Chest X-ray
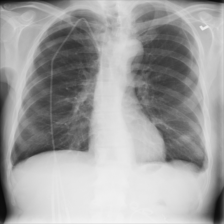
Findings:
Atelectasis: negative
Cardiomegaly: negative
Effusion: negative
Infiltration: negative
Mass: negative
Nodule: negative
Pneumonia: negative
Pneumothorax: negative
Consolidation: negative
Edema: negative
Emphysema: negative
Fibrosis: negative
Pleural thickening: negative
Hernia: negative